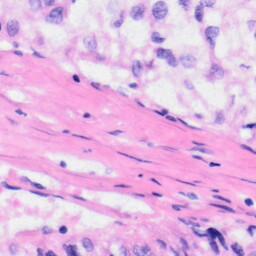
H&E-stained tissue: Liver